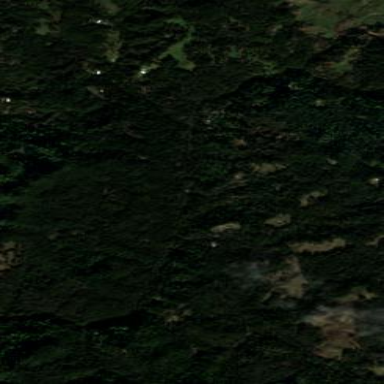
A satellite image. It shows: Forest area.